Field crop: maize
Growth stage: 1
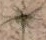
Species: salsola